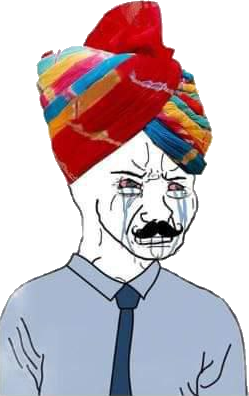
Label: 5_Crying_Wojak